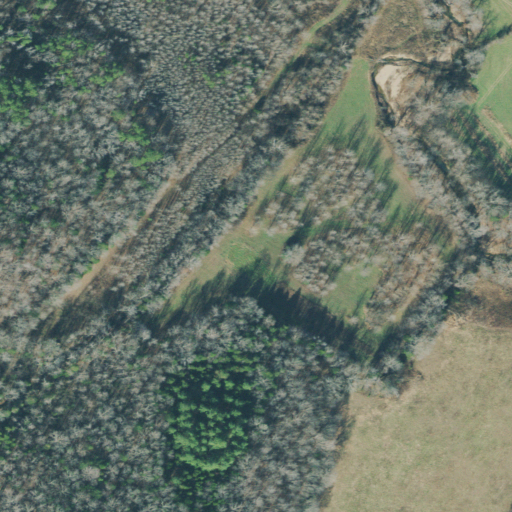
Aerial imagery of valley in Tennessee named Bell Hollow containing deciduous forest, mixed forest, pasture, cultivated crops, and evergreen forest